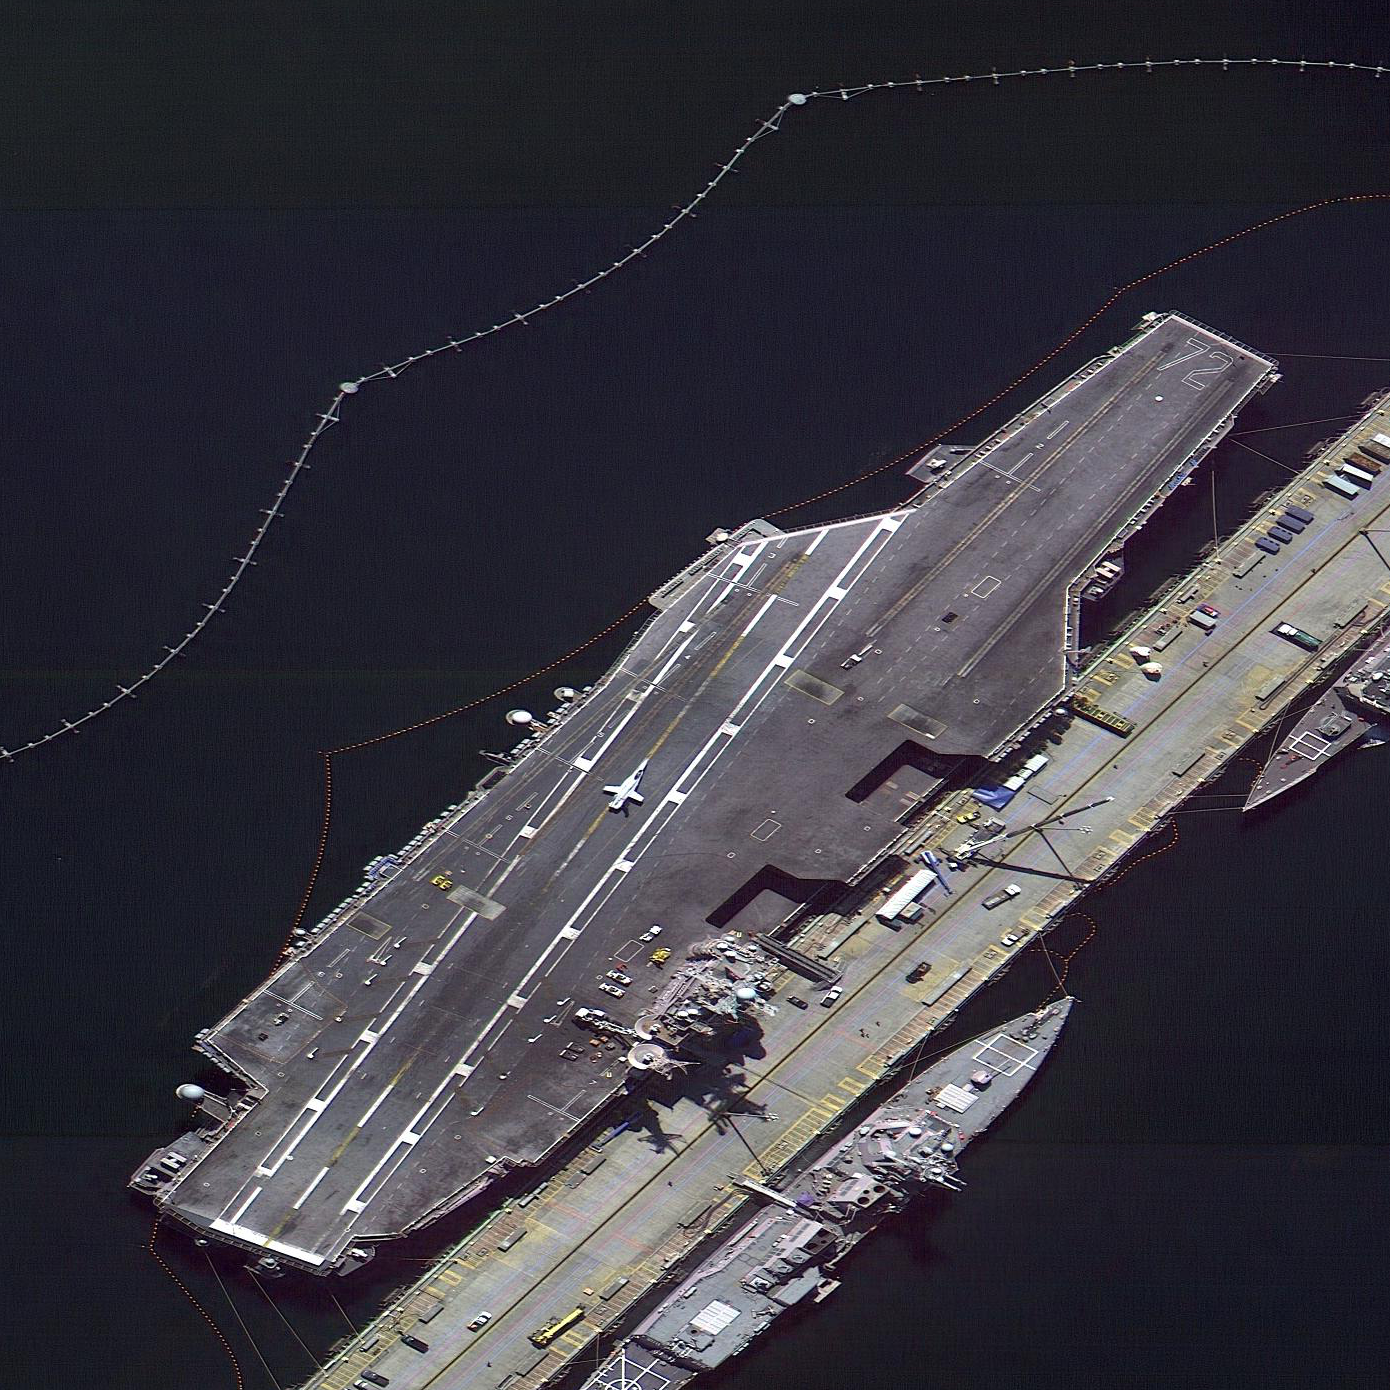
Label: aircraft_carrier